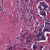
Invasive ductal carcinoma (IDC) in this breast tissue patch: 1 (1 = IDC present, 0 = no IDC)